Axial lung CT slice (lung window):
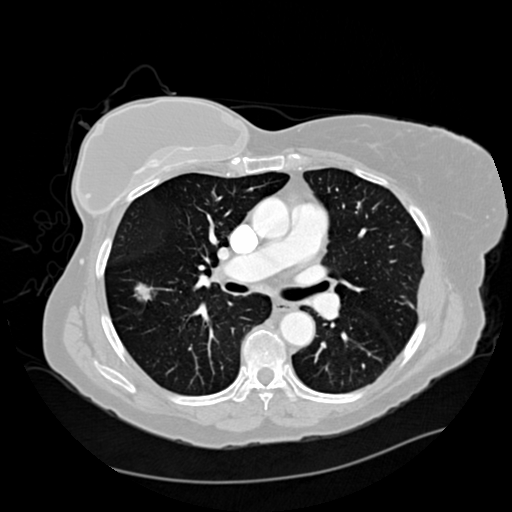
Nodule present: yes
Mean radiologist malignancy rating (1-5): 4